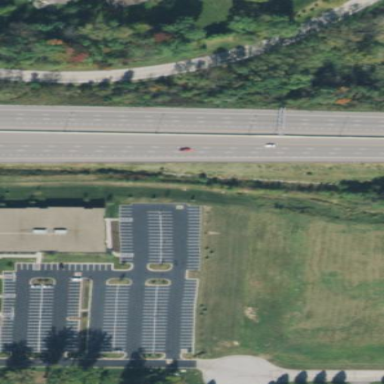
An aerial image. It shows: Parking area.